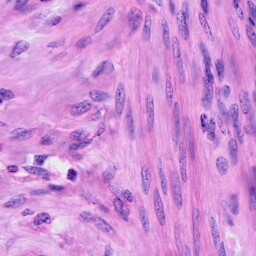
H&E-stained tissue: Cervix